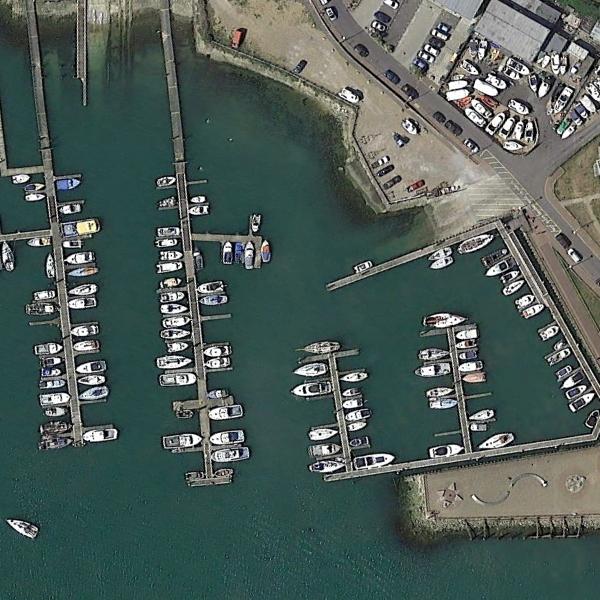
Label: Port